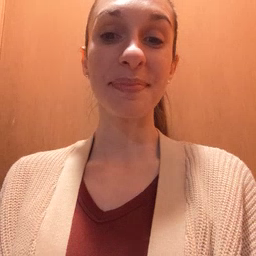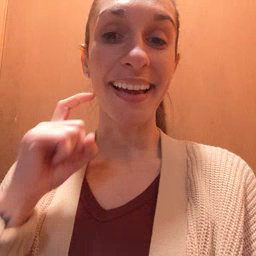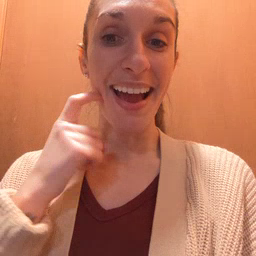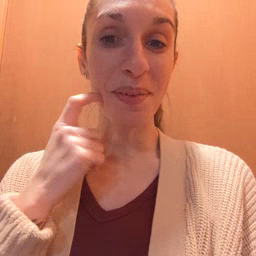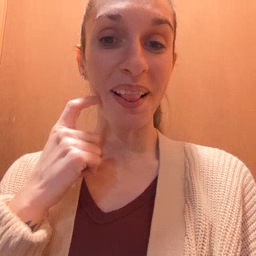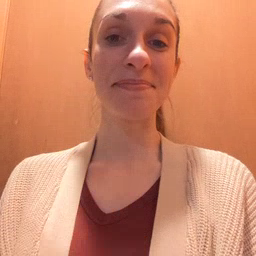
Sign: apple